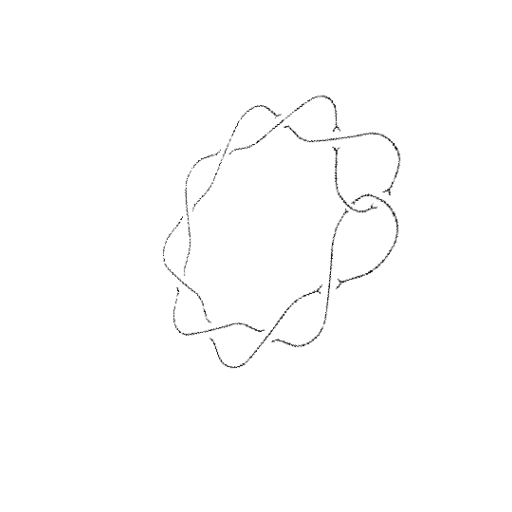
Crossing number: 10